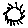
Label: sun